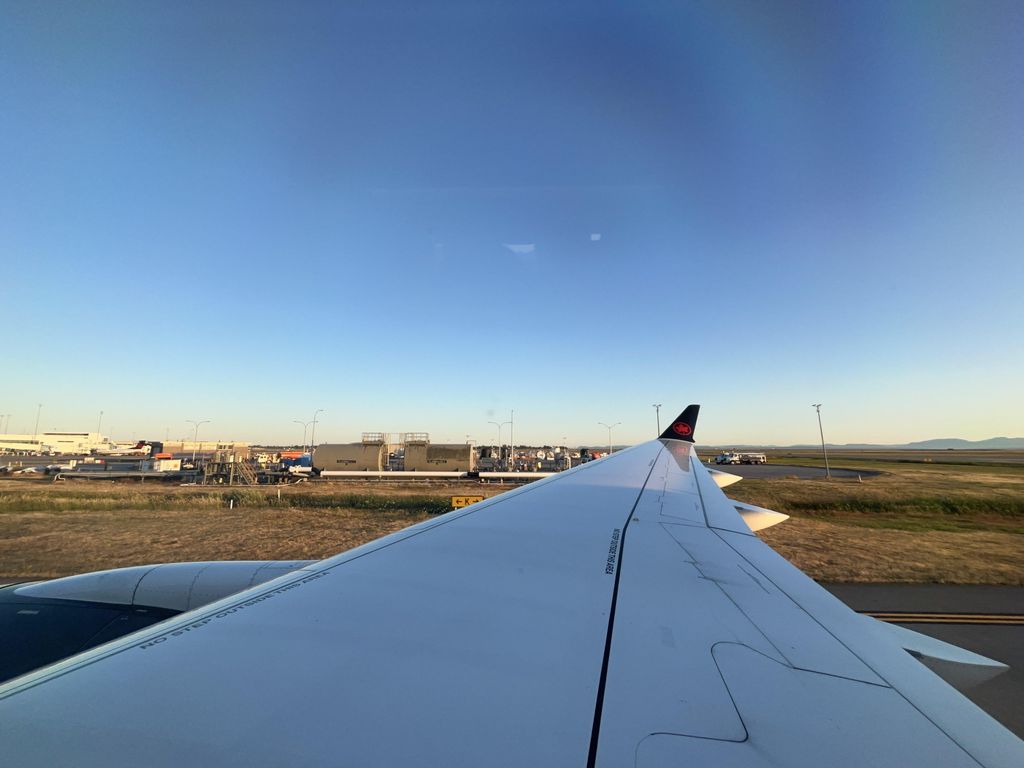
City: vancouver